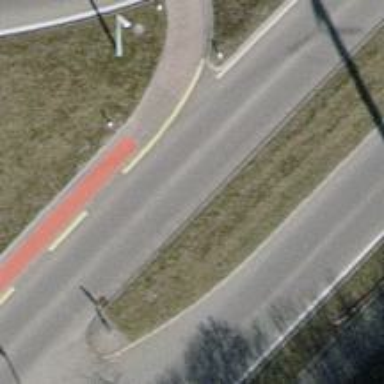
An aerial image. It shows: Road with traffic signals.